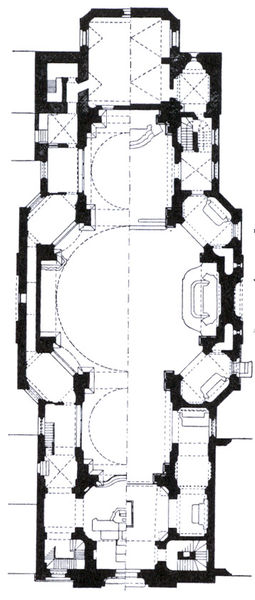
Titel: St. Marinus und Anastasius (Grundriss)
Künstler: Johann Michael Fischer
Standort: Rott (am Inn)
Institution: St. Marinus und Anastasius
Schlagwörter: weiß, fenster, grau, mitte, pfeiler, raum, schwarz, skizze, säule, tür, zeichnung, zimmer, gebäude, haus, schloss, wand, architektur, barock, spiegel, spiegelung, kirche, gotik, kreis, rund, schiff, papier, bogen, türen, mauer, grafik, graphik, linien, türe, saal, rundbogen, joche, kuppel, treppe, treppen, dick, wohnung, striche, halle, punkte, wände, fett, eingang, erker, gang, gewölbe, kloster, kuppeln, türme, palast, fenstr, stockwerk, dom, linie, symmetrisch, schwarzweiss, schraffur, gross, punkt, flur, räume, entwurf, altar, kathedrale, villa, kreuzrippen, kreuzrippengewölbe, mauern, eckpfeiler, mittelalter, apsis, rechteckig, chor, kapelle, geschosse, plan, eingan, achse, kabinett, joch, stockwerke, bau, grundriss, aufriss, nischen, profanbau, bauplan, architekt, zentralbau, gänge, antichambre, chambre, rotunde, apsiden, kapellen, nebenräume, ecktürme, absiss, plätze, olz, plam, säle, gestrichelt, kabinet, architetur, länglich, altäre, punktiert, grundrisss